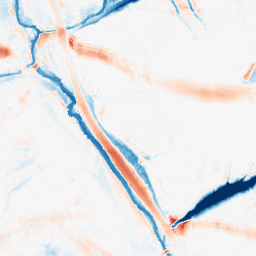
Category: morphological
Decomposition family: morphological_ellipse
Decomposition parameters: operation: average
width: 30
height: 20
Upsampling method: bicubic_16x
Upsampling parameters: scale: 16
Upsampling scale: 16